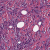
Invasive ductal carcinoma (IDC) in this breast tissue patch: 1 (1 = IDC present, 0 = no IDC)